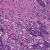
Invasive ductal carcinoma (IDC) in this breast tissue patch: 1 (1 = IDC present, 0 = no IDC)